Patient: sex M, age 43
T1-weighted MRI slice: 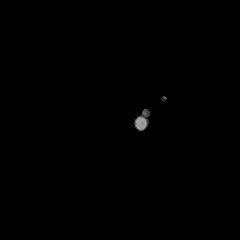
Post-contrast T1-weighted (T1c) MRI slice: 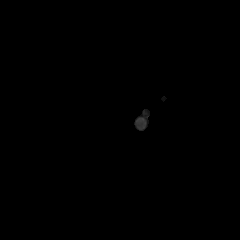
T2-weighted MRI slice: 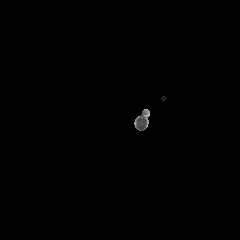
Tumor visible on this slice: no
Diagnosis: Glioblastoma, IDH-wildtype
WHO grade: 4